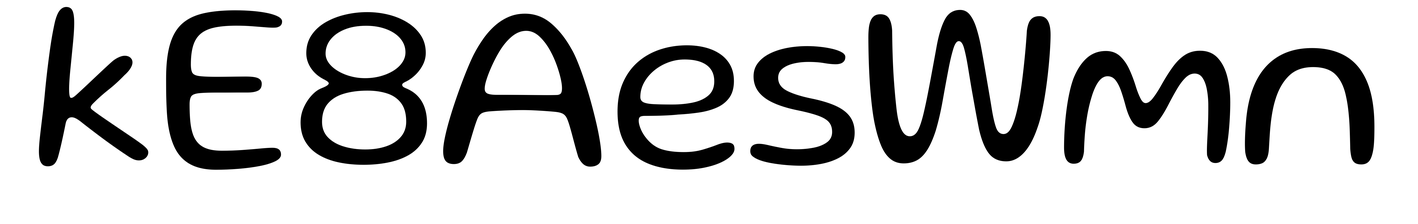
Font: Gluten_Light